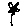
Label: flower